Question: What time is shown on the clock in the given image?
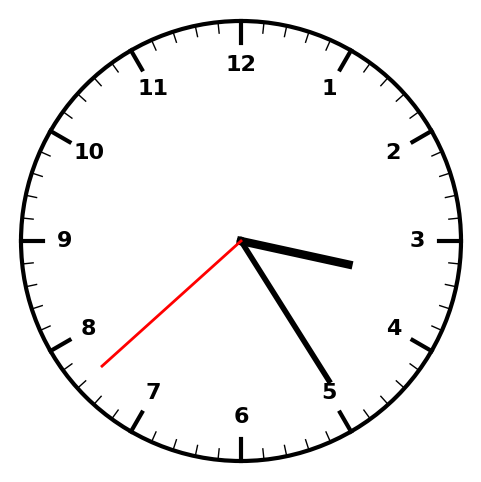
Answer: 03:24:38